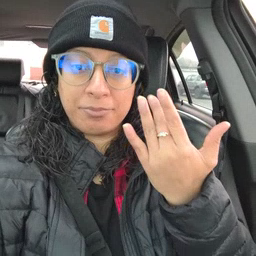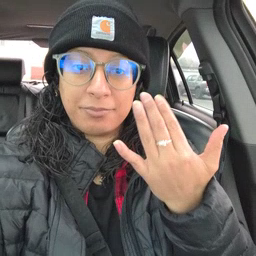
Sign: wait